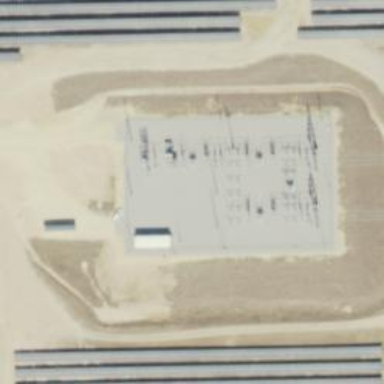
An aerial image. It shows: Switch for power supply.